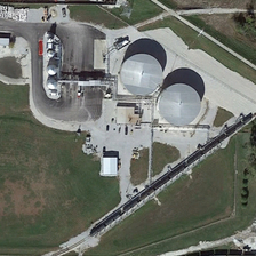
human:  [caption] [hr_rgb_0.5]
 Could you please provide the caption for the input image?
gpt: There is a wide road around the factory.

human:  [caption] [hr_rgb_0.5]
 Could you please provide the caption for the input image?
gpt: There are two large reservoirs in this area.

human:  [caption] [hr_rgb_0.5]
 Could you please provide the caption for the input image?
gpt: There are two large storage tanks in this area.

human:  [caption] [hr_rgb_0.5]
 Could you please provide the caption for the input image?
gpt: There is a wide path in the factory.

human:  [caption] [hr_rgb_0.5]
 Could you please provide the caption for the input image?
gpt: There are two large storage tanks in this area.